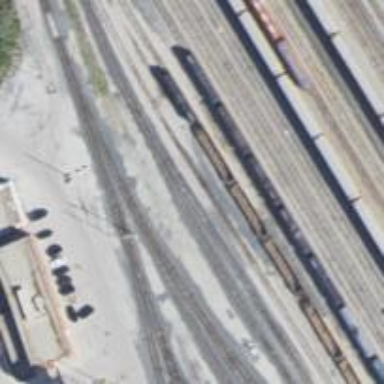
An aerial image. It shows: Unused railway yard.